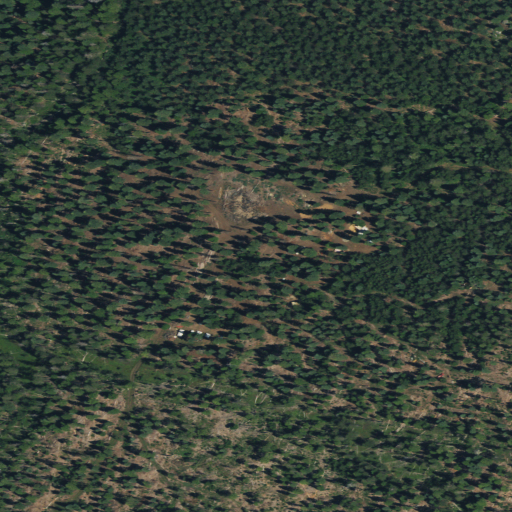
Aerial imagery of plain(s) in California named Robbs Valley containing evergreen forest and shrub